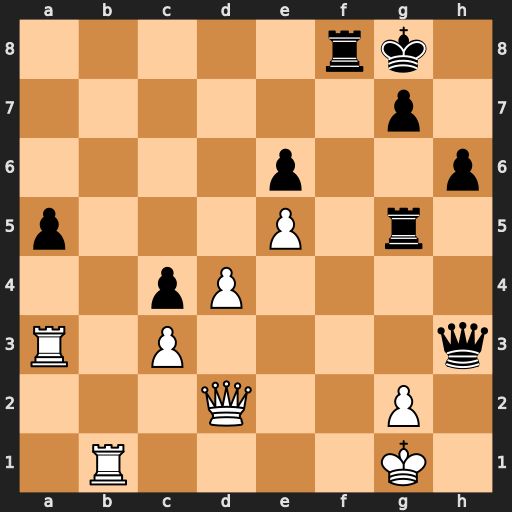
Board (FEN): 5rk1/6p1/4p2p/p3P1r1/2pP4/R1P4q/3Q2P1/1R4K1
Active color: w
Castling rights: -
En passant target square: -
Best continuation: Qxg5 Qd3 Qc1